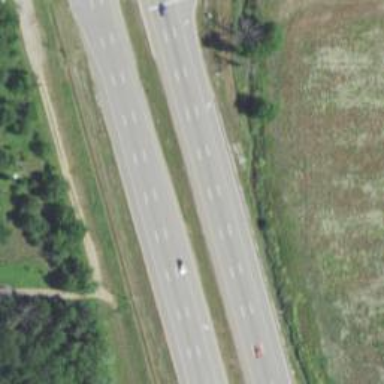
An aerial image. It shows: Trunk link highway.